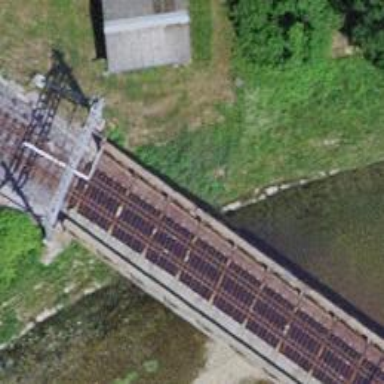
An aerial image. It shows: Railway bridge with electrified contact line. There is one track on the bridge.